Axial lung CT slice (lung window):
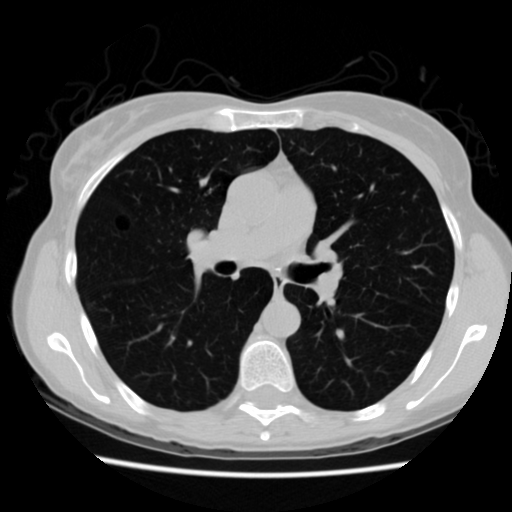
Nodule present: no